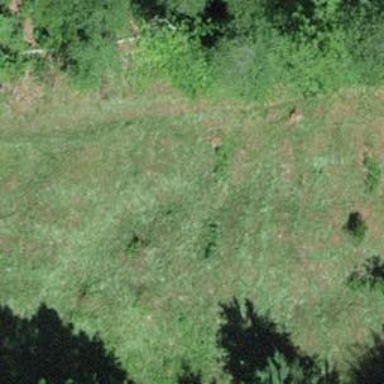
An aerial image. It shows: Ground path.